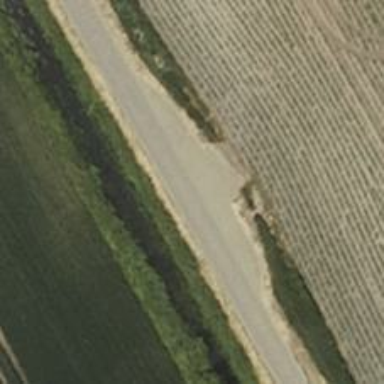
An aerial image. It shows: Passing place on the road.